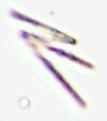
Label: Thalassionema